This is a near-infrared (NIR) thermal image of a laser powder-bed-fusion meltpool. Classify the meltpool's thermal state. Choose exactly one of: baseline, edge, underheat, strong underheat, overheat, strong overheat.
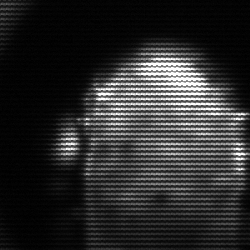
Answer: baseline